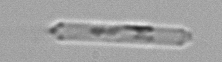
Label: Cerataulina_pelagica